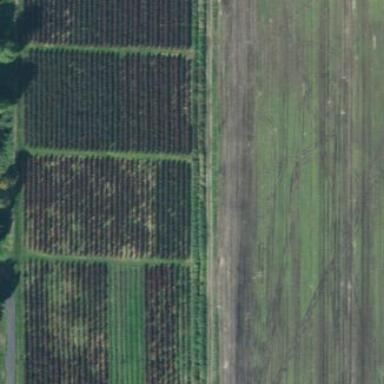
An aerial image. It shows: Orchard filled with blueberry plants.